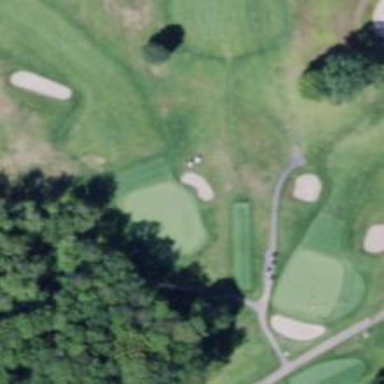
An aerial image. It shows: Golf tee.